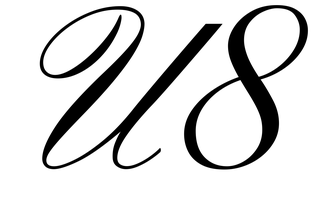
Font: PinyonScript-Regular